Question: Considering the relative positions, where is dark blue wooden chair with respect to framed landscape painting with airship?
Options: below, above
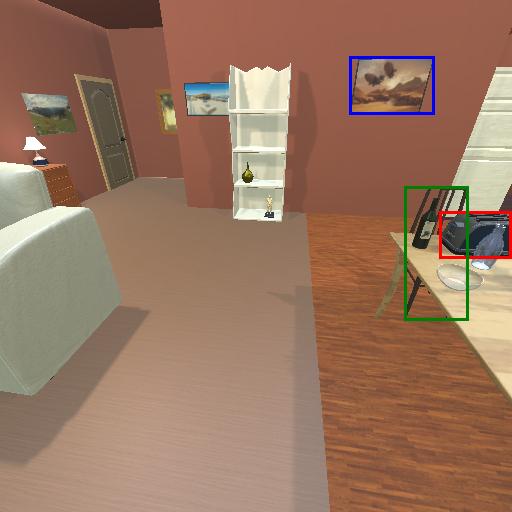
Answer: below